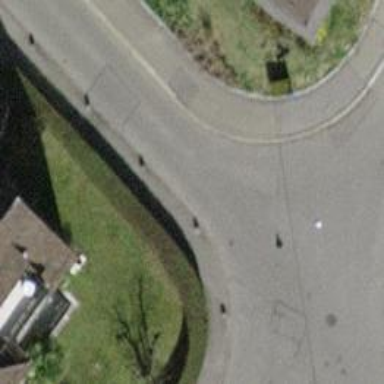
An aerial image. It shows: Bollard.